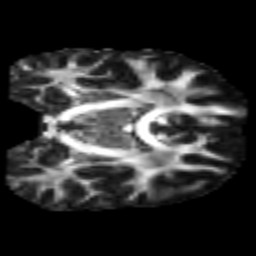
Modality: FA
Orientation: coronal
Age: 42
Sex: male
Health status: healthy
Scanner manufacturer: philips
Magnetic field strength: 3 T
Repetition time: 9.808 s
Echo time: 0.0712 s